Aerial crown-view tile of a tropical tree (Barro Colorado Island, Panama), acquired 20241216:
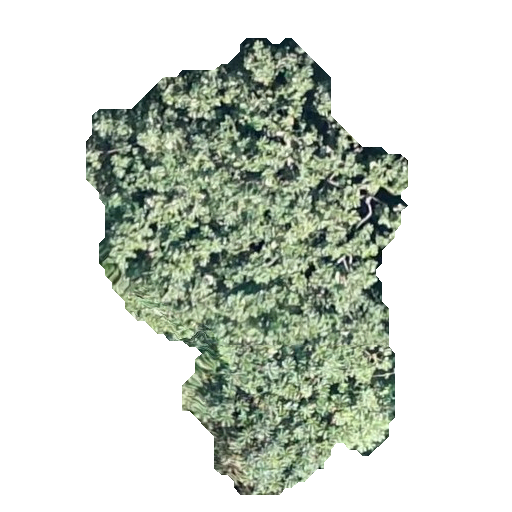
Species: Cecropia insignis
GBIF accepted scientific name: Cecropia insignis
Crown area: 141.422 m²